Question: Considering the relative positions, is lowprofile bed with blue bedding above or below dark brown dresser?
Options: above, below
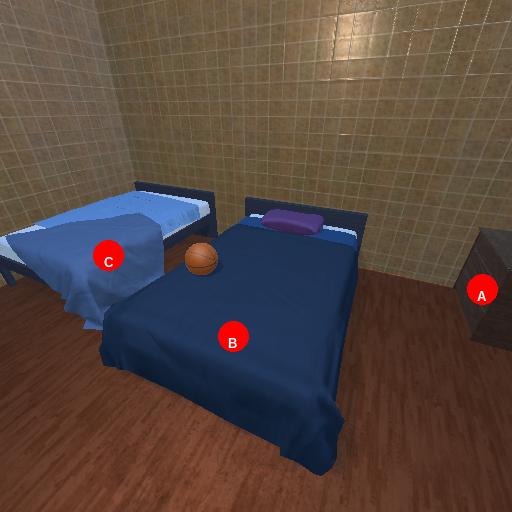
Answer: above